Question: Example
<URL>
But i want to design keyboard using only two buttons that will contain value 0 and 1
like this and value should come in textbox

Can anyone tell me how can i do this ?
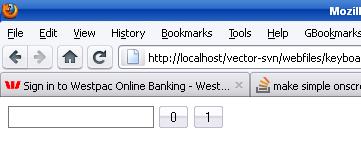
Answer: sample html:
'''
<input type="text" id="theTextField">
<div id="button0">0</div>
<div id="button1">1</div>
'''
sample jquery:
'''
var $yourTextField = $('#theTextField');
$('#button0').click(
function(){
$yourTextField.val($yourTextField.val()+"0")
}
)
$('#button1').click(
function(){
$yourTextField.val($yourTextField.val()+"1")
}
)
'''